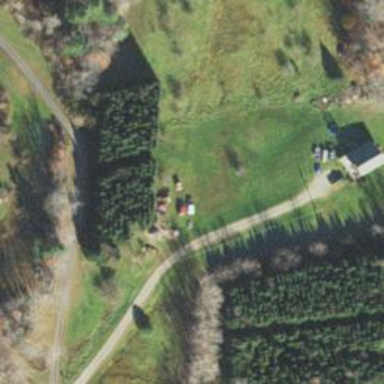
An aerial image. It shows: Driveway leading to service road.